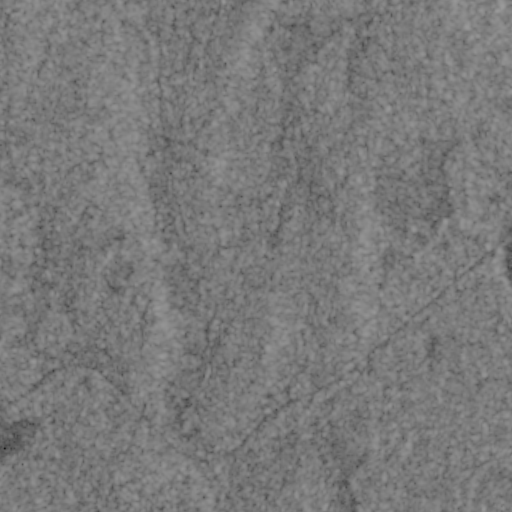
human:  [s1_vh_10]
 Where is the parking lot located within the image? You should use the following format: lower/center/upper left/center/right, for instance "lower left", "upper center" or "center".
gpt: The parking lot is located in the lower right of the image.
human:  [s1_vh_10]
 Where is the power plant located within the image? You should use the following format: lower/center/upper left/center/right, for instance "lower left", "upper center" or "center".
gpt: There is no power plant in the image.

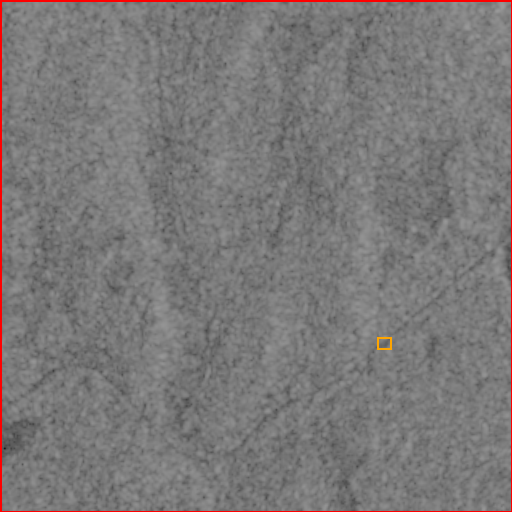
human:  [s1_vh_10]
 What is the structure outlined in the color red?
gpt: The structure outlined in red is a park.
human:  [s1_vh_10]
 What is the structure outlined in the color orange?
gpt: The structure outlined in orange is a parking lot.
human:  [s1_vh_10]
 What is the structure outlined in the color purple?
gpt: There is no purple outline.